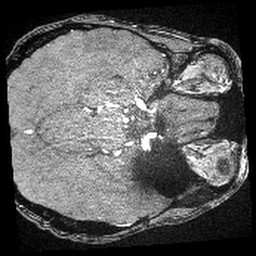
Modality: angio
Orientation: axial
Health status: ill
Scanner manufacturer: siemens
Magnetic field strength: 3 T
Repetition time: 0.022 s
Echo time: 0.00401 s